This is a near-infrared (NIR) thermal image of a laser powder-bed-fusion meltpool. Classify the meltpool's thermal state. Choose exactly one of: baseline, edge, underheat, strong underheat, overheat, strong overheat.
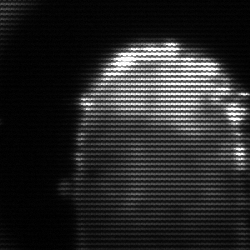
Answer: baseline